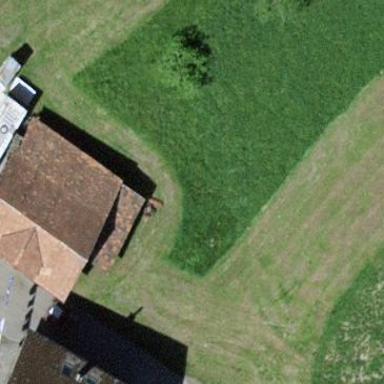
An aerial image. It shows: Farm auxiliary building.